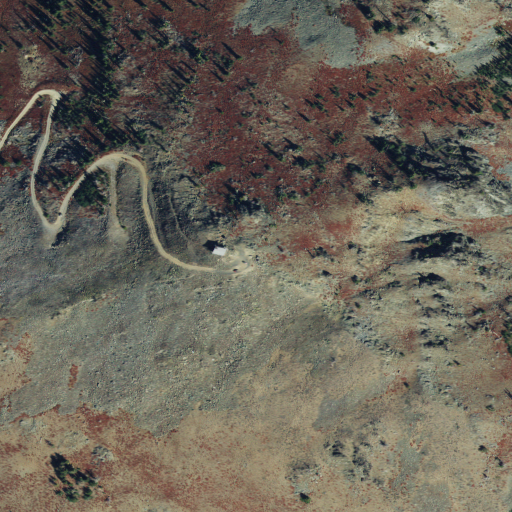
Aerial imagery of mountain in Idaho named Smith Mountain containing shrub, grassland, and evergreen forest